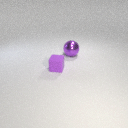
small purple rubber cube to the left of large purple metal sphere